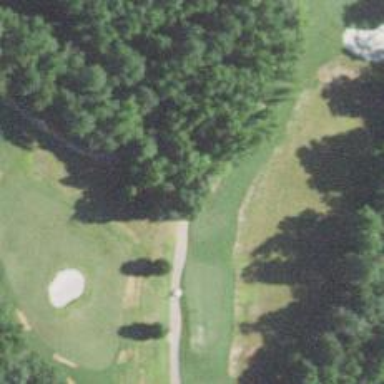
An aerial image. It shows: Path for both road and golf.